Contrast-enhanced CT slice 0 of 99
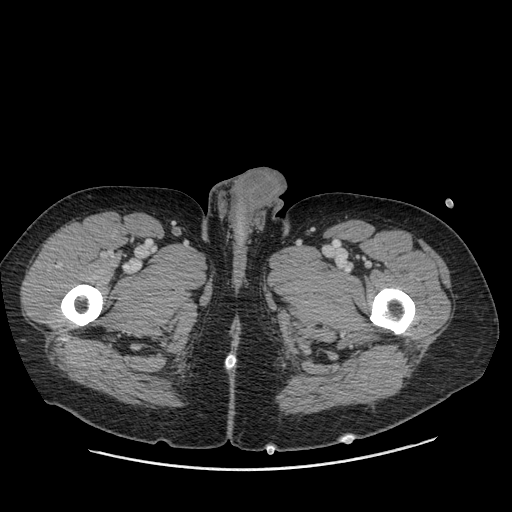
Segmented voxel counts for this case:
Liver: 0 voxels
Tumor mass: 0 voxels
Portal vein: 0 voxels
Abdominal aorta: 0 voxels